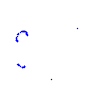
Particle: pion